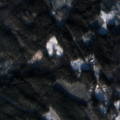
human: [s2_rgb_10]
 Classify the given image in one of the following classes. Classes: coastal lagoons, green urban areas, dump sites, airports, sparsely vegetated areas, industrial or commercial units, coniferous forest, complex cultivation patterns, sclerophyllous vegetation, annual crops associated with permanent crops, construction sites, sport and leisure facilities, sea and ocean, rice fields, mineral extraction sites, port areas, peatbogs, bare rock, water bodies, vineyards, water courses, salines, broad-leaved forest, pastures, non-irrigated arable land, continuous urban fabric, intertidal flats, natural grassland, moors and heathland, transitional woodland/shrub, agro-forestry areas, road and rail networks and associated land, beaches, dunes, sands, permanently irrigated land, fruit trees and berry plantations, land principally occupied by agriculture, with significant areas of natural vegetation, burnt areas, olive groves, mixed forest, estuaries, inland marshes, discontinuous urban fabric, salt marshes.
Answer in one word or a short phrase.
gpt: coniferous forest, mixed forest, transitional woodland/shrub